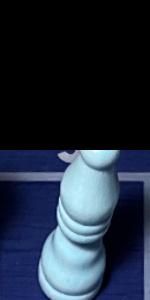
Label: Bishop_White